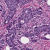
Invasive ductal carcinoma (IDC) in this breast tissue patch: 1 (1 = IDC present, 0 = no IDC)